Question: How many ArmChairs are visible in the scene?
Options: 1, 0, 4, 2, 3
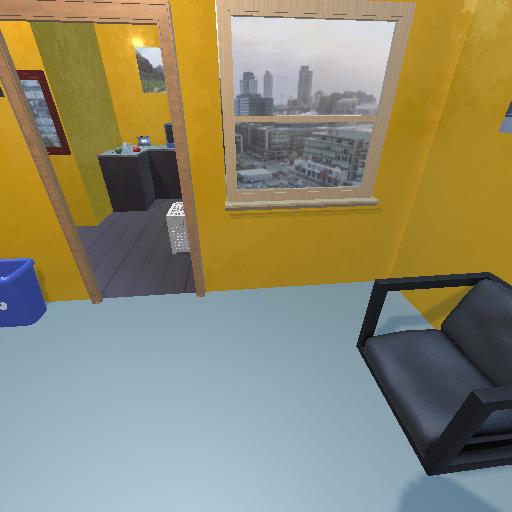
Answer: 1